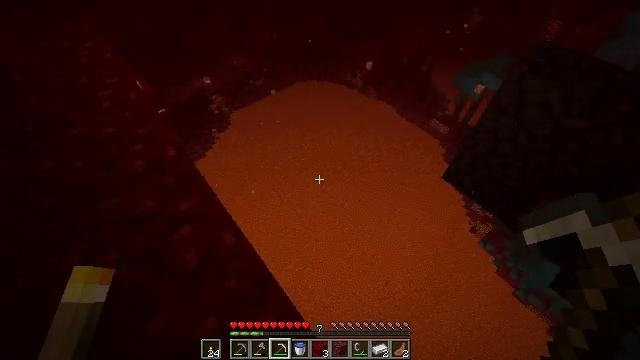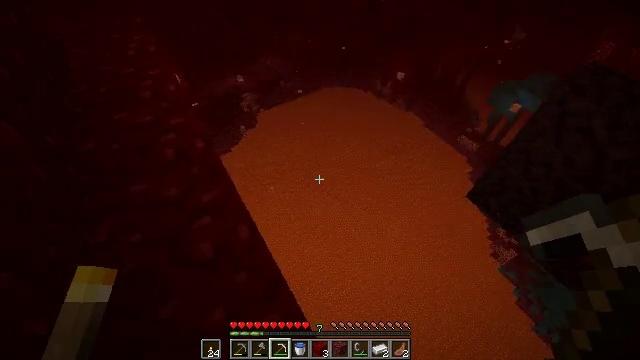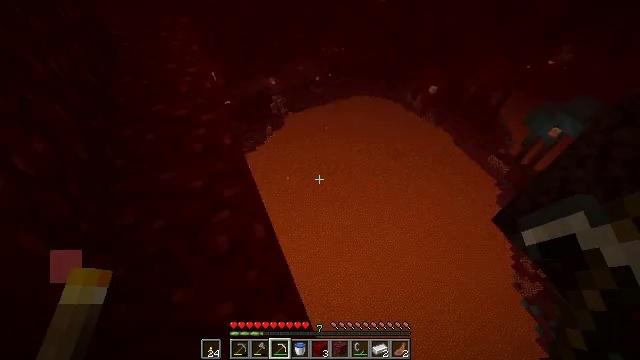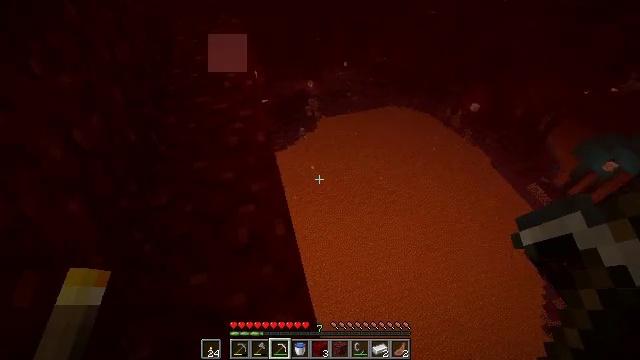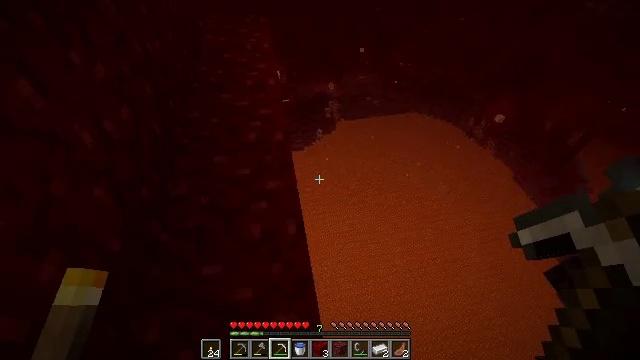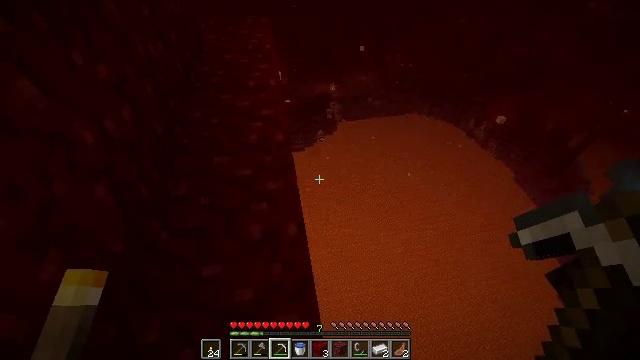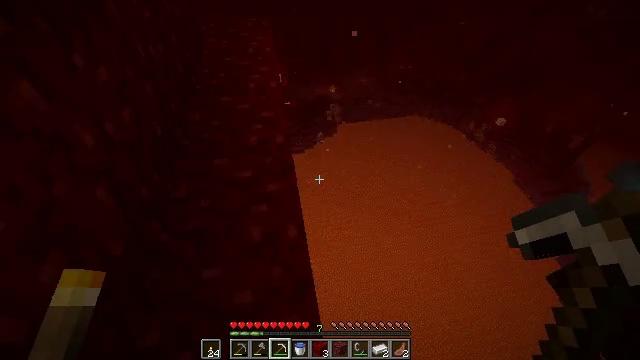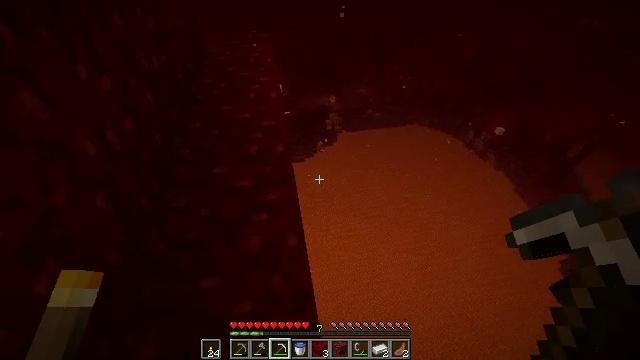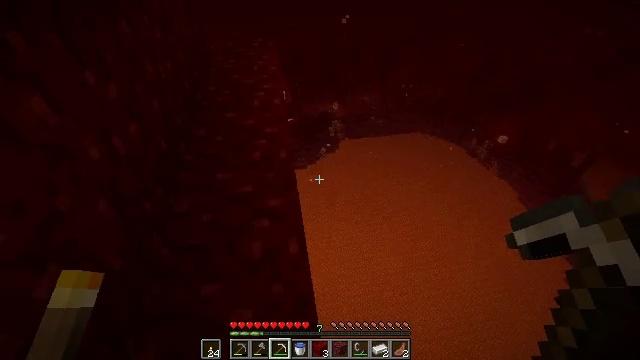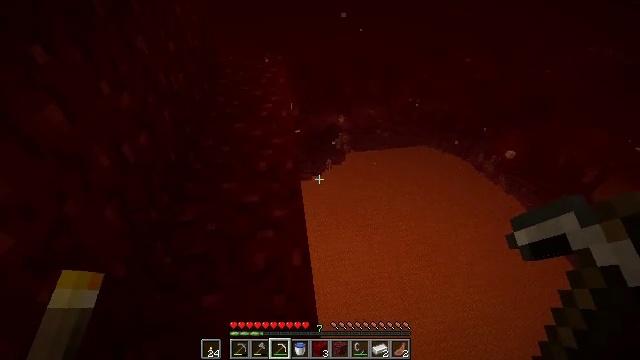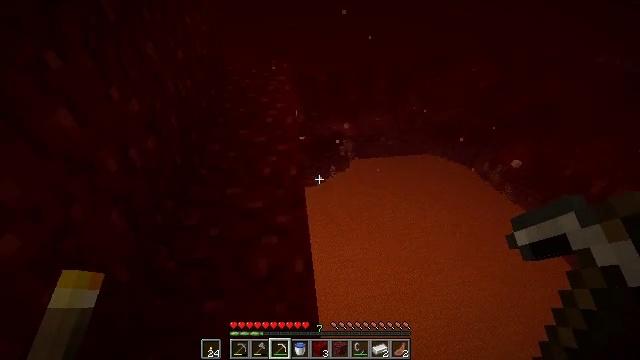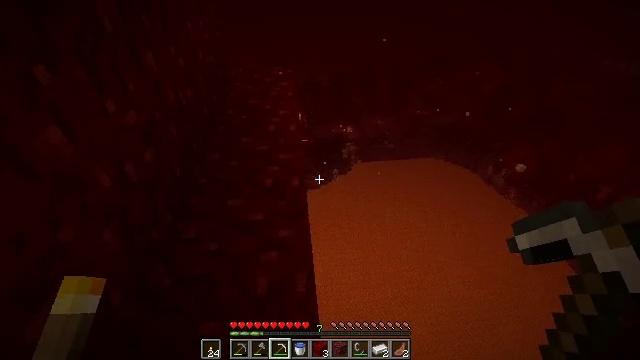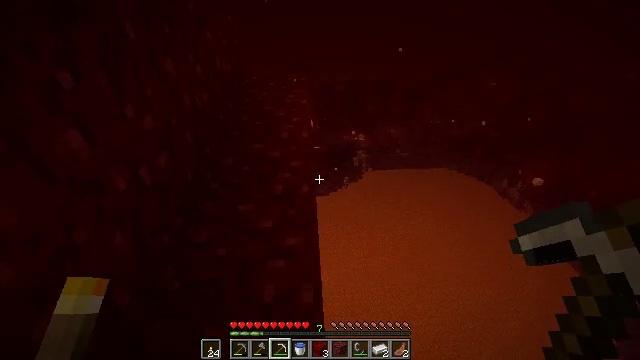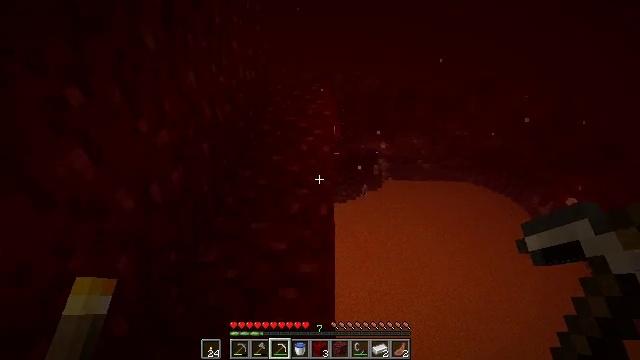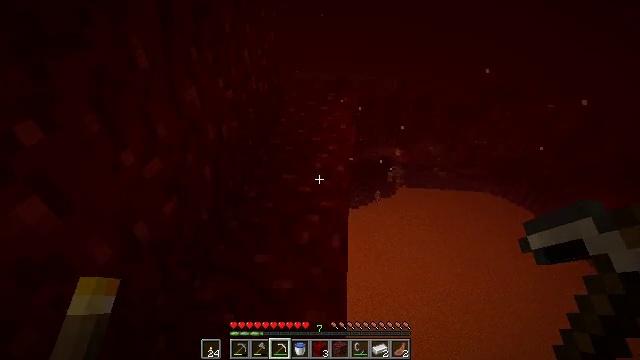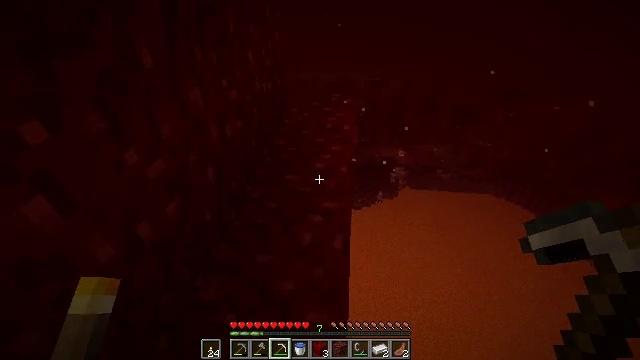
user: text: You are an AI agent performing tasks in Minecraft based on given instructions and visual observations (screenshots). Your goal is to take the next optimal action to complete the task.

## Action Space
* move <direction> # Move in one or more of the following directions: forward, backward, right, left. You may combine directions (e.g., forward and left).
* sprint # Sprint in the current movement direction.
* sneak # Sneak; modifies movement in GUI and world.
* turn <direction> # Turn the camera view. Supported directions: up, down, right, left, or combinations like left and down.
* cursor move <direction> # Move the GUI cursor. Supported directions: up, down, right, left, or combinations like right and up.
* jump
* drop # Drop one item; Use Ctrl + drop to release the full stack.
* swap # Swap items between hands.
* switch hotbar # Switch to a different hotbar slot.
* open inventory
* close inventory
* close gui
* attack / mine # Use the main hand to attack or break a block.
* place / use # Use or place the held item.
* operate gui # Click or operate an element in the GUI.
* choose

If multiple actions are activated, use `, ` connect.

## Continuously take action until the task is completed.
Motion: motion action
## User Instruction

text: Harvest nether wart blocks for resources.
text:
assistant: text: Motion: turn left and up
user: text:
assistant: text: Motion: turn left and up
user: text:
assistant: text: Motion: turn left and up
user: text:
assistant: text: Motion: turn left
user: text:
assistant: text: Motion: no_op
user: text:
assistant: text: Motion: no_op
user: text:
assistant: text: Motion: turn up
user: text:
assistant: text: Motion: turn up
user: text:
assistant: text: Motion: turn left and up
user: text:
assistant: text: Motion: turn left and up
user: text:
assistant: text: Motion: move forward
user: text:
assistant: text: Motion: move forward, turn left and up
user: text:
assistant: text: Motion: move forward, turn left and up
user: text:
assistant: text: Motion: move forward, turn left
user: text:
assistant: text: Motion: move forward and move left
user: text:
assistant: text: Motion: move forward and move left
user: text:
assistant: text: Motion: move forward and move left
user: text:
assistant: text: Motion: move forward and move left
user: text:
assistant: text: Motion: move forward and move left
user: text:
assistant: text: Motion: move forward and move left
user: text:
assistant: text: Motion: move forward
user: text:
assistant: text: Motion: move forward
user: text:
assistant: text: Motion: move forward
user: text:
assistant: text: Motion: move forward
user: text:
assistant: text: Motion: move forward
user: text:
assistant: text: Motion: move forward, turn down
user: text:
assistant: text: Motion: move forward
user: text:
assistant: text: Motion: move forward
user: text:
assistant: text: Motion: move forward
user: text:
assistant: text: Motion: move forward